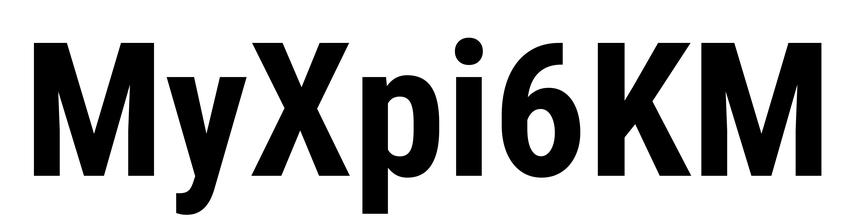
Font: Roboto_Condensed_Bold